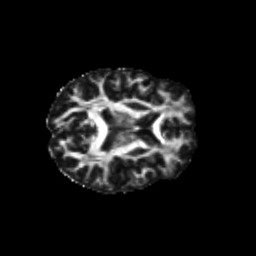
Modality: FA
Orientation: axial
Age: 25
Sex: female
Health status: healthy
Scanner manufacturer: siemens
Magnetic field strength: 3 T
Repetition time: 8.6 s
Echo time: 0.095 s